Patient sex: F
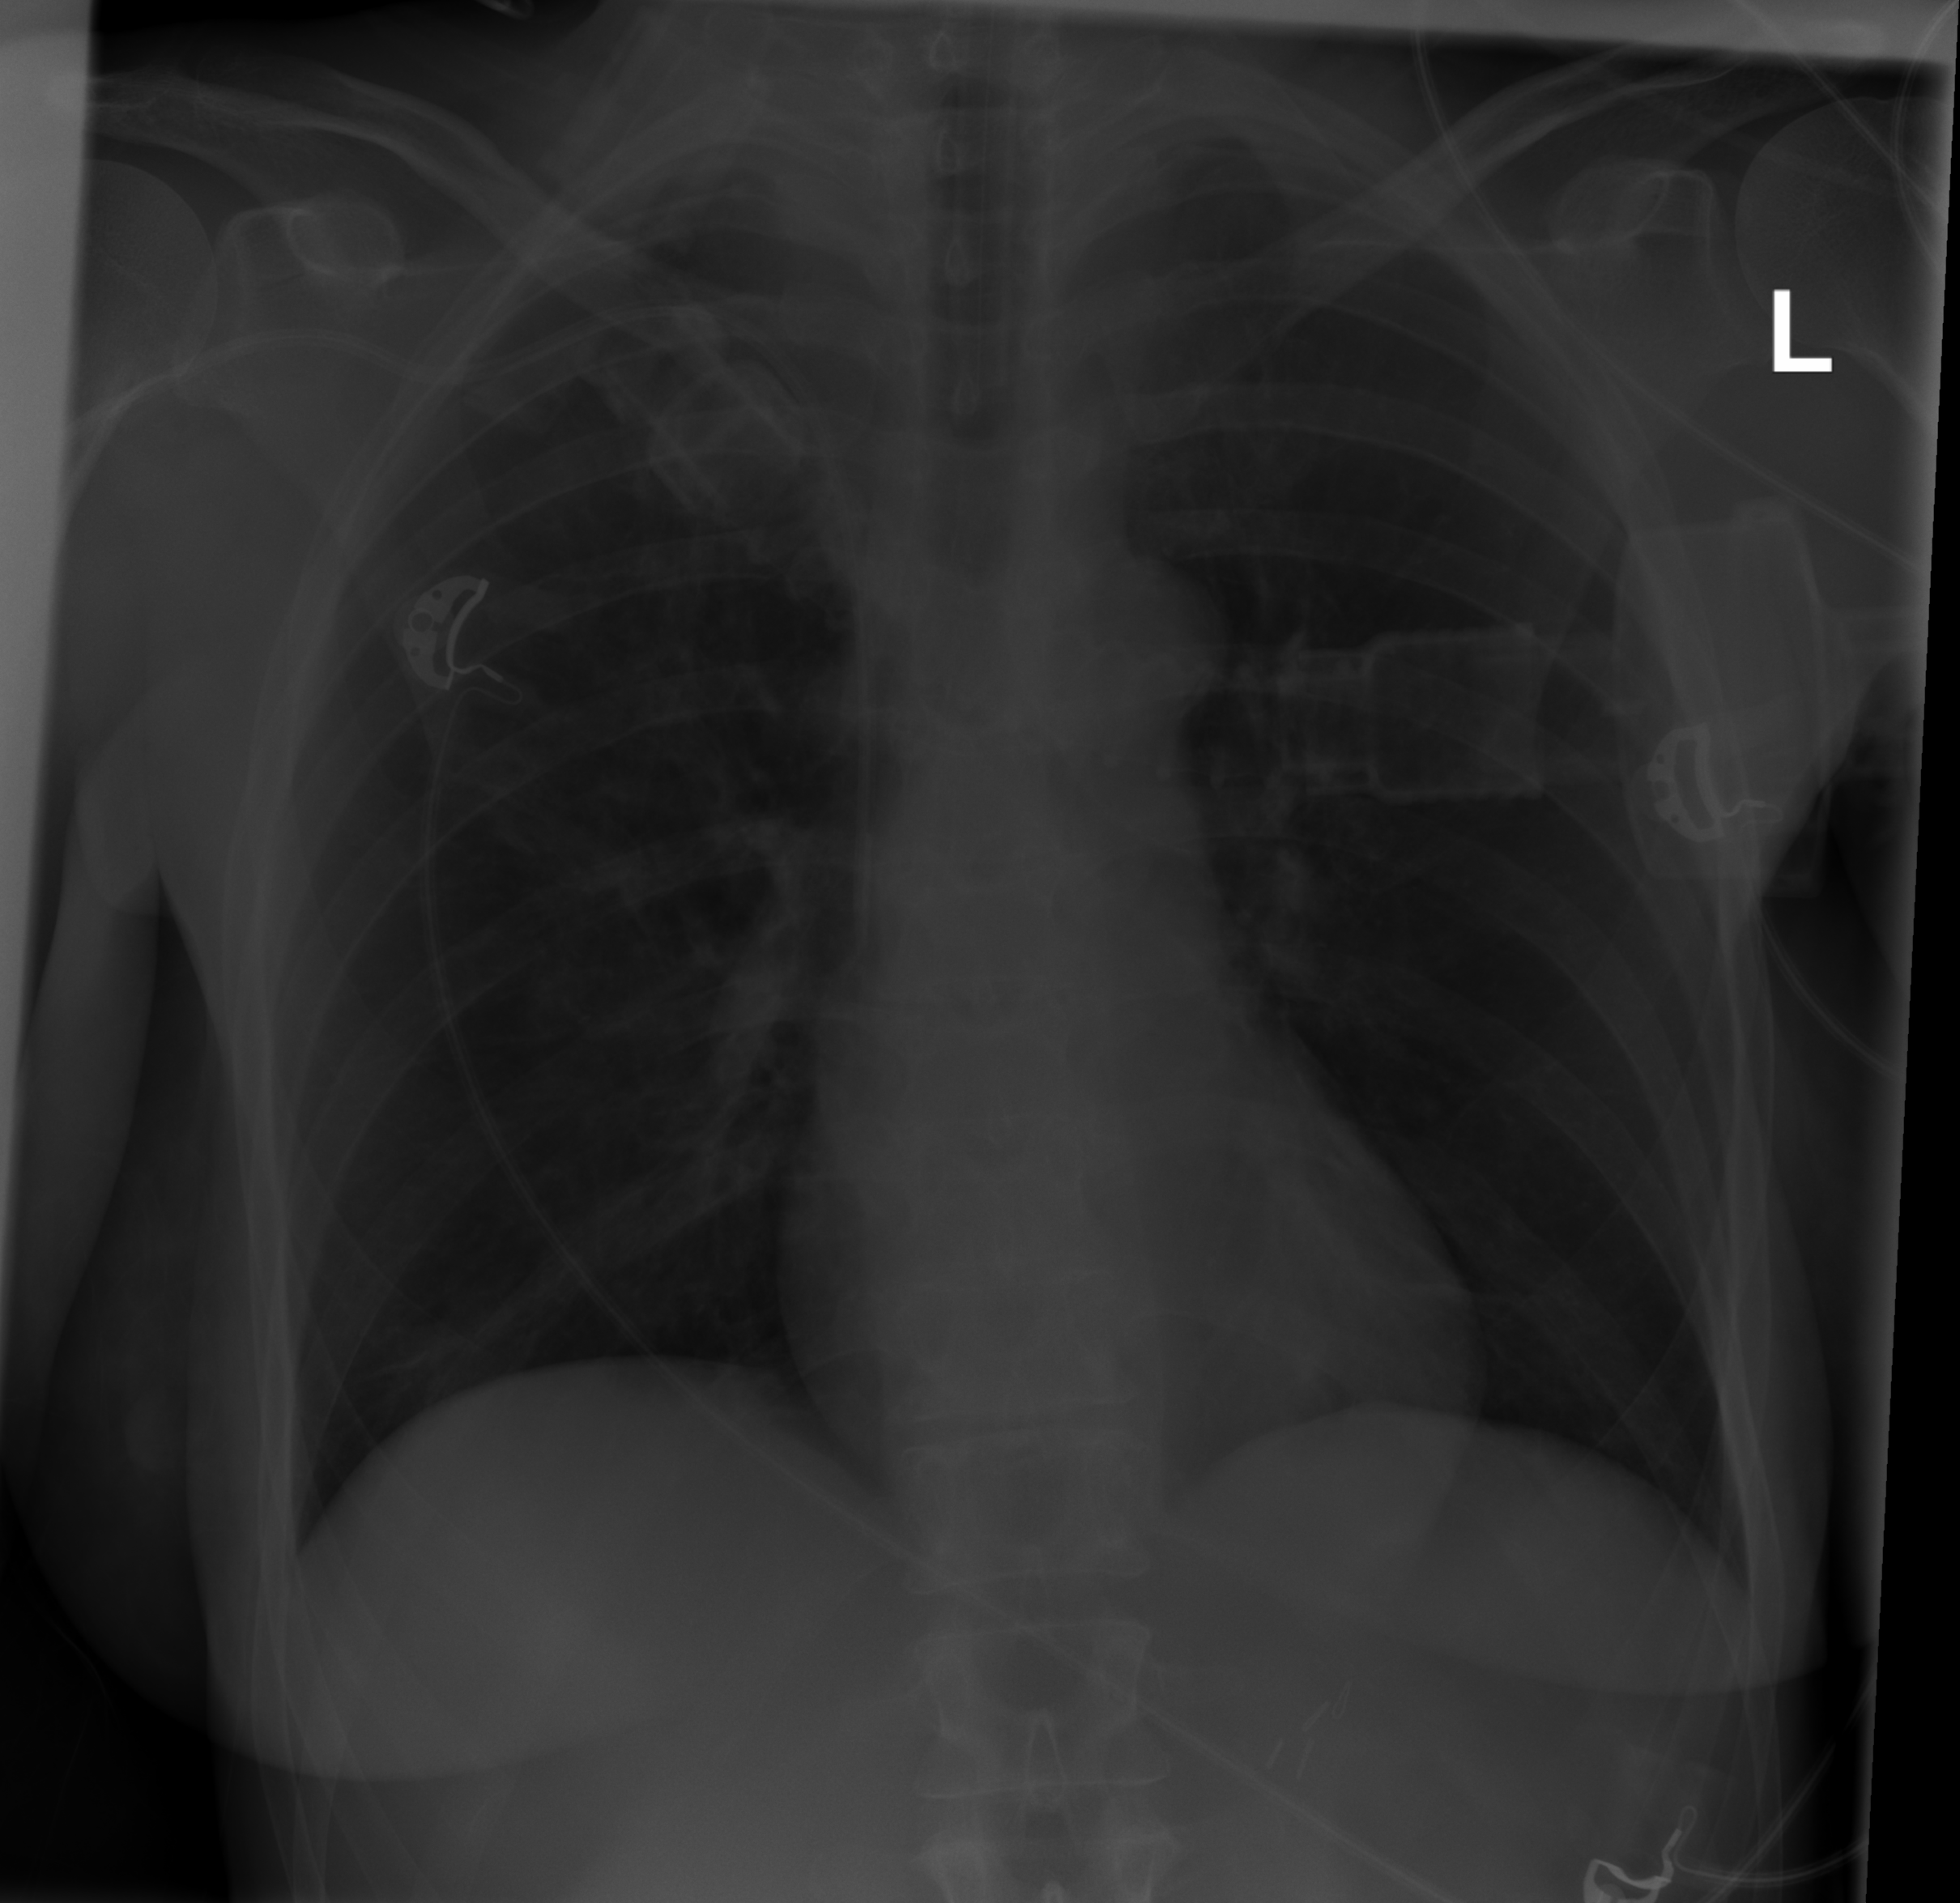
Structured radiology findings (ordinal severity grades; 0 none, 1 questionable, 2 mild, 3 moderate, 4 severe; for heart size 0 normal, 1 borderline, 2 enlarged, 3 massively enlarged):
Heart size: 0
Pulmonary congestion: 0
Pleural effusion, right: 0
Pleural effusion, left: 0
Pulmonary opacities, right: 1
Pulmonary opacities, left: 0
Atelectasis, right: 0
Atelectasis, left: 0